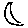
Label: moon